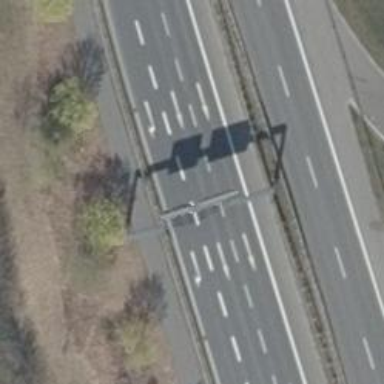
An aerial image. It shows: Asphalt motorway with primary highway classification.